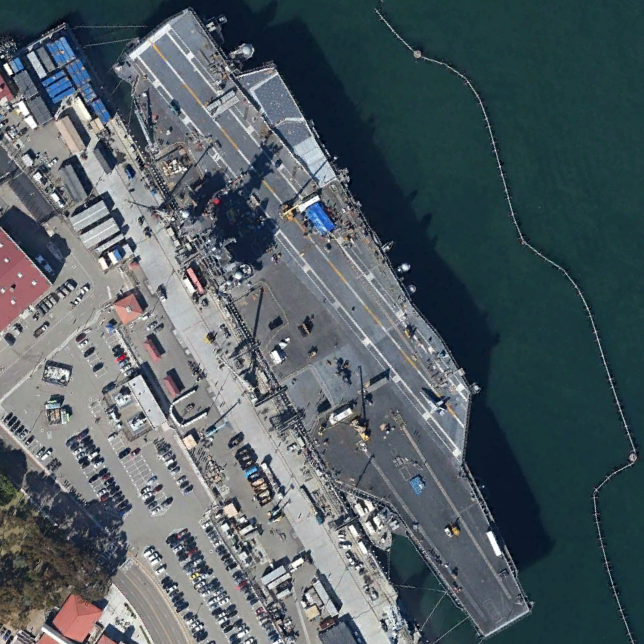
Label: aircraft_carrier